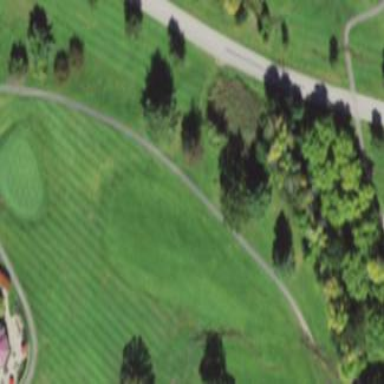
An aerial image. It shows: Grassy area designated as golf fairway.